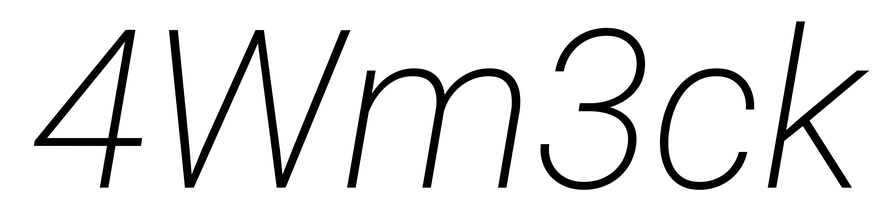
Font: Roboto-Italic_ExtraLight_Italic